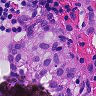
Metastatic tissue present: yes